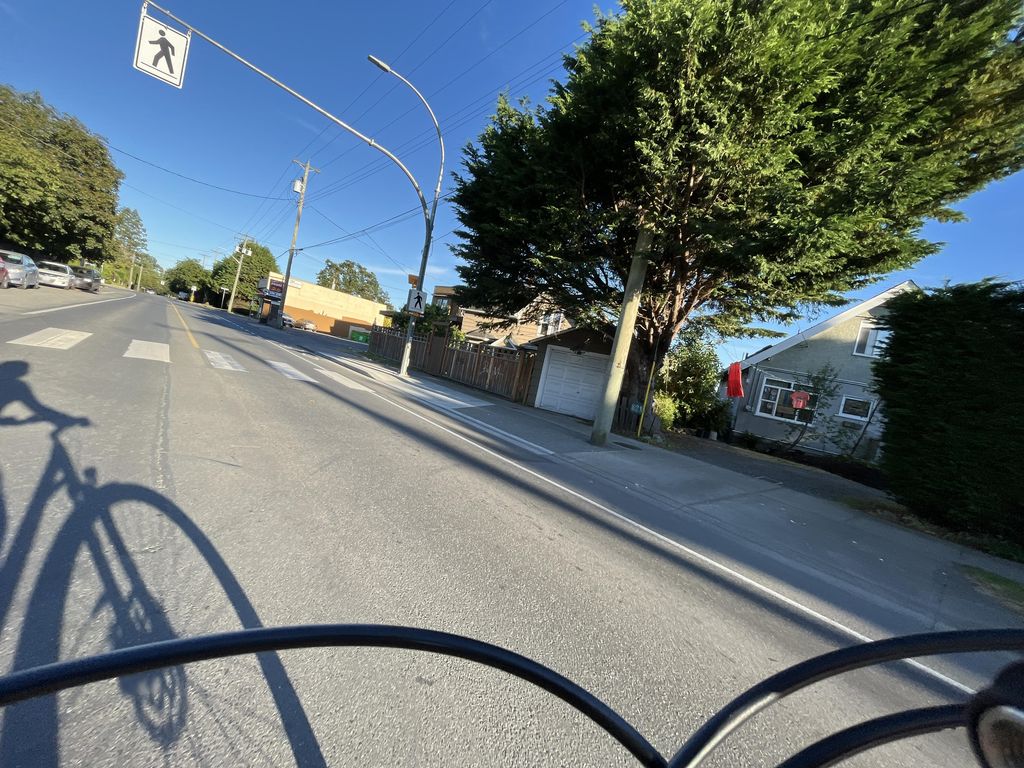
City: victoria